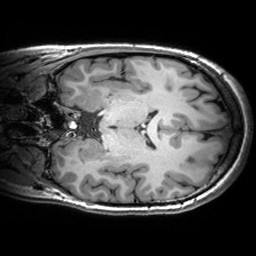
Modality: T1w
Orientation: coronal
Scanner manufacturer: siemens
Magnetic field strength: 3 T
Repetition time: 2.53 s
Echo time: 0.00299 s